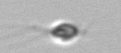
Label: Chrysochromulina